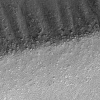
Atmospheric dust classification: not_dusty